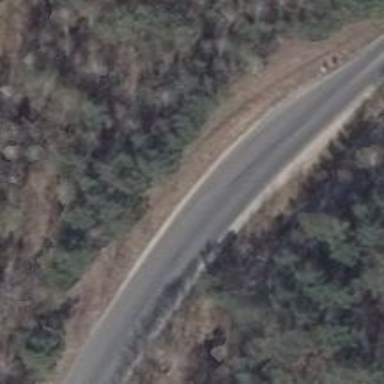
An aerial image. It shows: Passing place on the road.